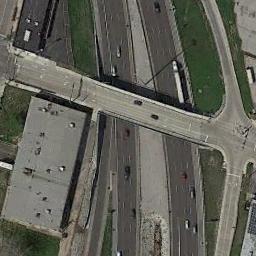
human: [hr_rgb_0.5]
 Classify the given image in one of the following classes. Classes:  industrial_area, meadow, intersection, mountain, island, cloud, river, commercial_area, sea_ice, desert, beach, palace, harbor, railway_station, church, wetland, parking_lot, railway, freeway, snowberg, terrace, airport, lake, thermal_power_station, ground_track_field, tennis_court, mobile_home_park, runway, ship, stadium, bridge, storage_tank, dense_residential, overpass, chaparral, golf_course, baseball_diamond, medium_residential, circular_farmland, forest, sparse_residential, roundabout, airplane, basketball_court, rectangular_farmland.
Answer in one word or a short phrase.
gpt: overpass